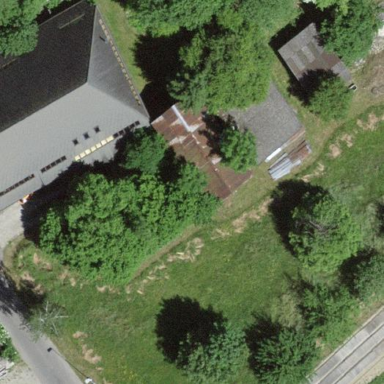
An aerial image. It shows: Barn.